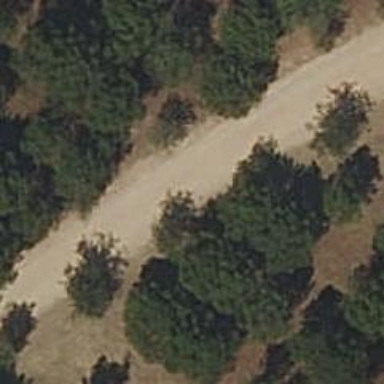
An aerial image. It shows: Dirt footway.